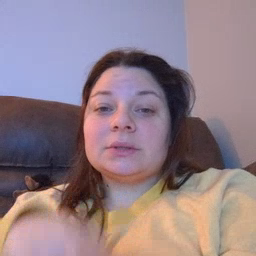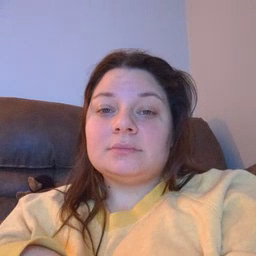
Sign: goose